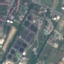
Label: Industrial